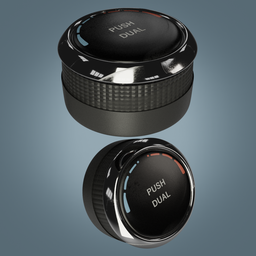
Label: electronics